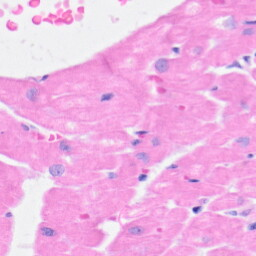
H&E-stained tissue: Heart